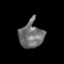
Tissue: skin
Cell type: Epithelial cells
Senescence score: 0.2765
Nuclear area (px): 617
Mean DAPI intensity: 112.324